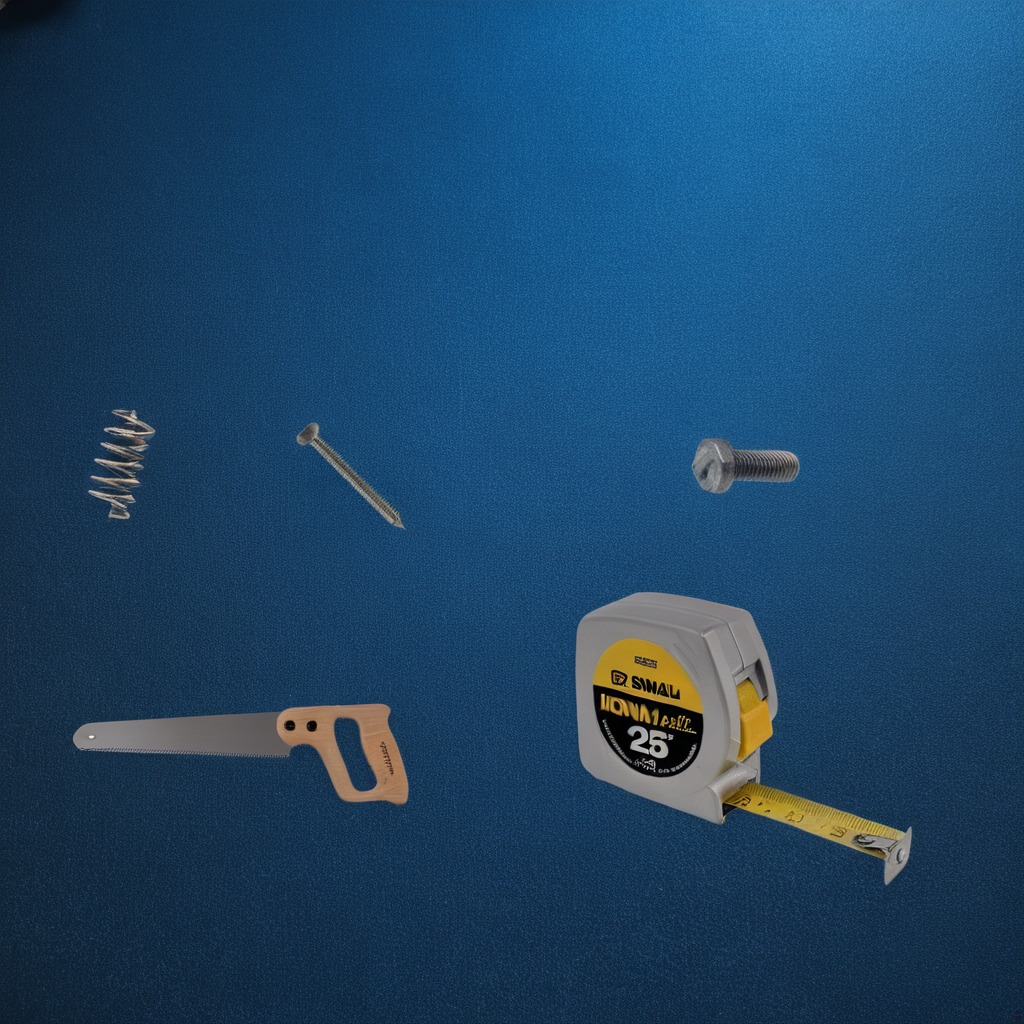
A measuring tape, a metal machine screw, an iron nail, a coiled metal spring, and a handheld metal saw are lying on a clean granite tabletop covered with a blue rubber mat inside a workshop under bright overhead lighting crisp shadows high clarity worn but beneath the mat.